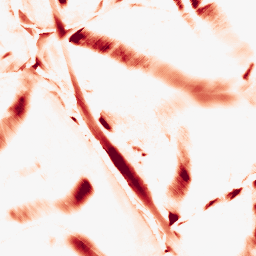
Category: morphological
Decomposition family: morphological_diamond
Decomposition parameters: operation: opening
radius: 20
Upsampling method: sinc_blackman
Upsampling parameters: scale: 2
kernel_size: 16
Upsampling scale: 2